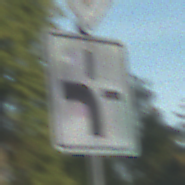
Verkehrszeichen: VerlaufVorfahrtsstrasse1
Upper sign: Vorfahrtsstrasse
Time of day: SunriseSunset
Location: Outdoor (Suburban)
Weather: PartlyCloudy
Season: NotSpecified
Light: Natural